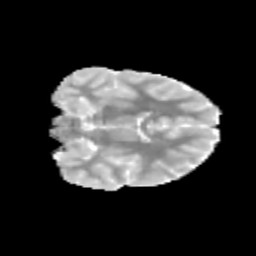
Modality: MD
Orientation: coronal
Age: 9
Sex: female
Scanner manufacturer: siemens
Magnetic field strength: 3 T
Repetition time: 3.8 s
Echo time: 0.07 s